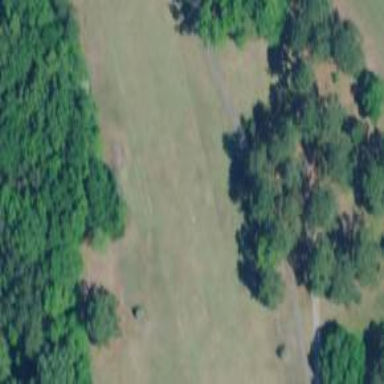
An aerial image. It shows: View of golf hole.